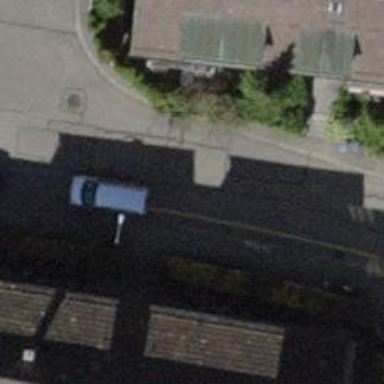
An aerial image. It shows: Residential road with asphalt surface and sidewalk on the left side.